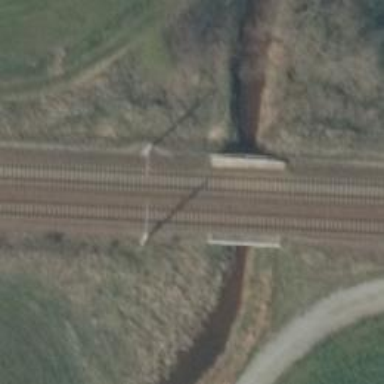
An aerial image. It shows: Milestone along the railway track with catenary mast.